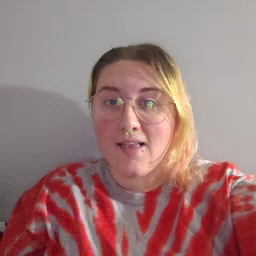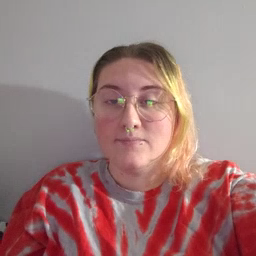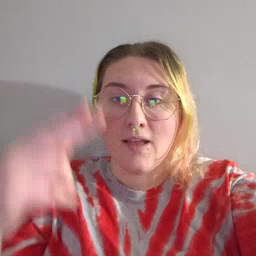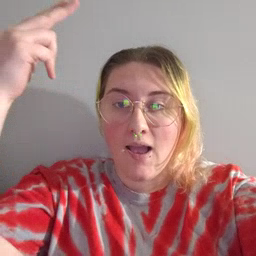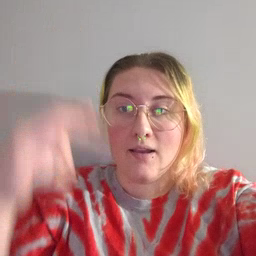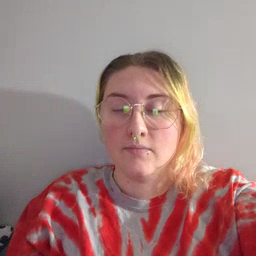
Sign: high